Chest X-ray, AP view. Patient: 34 years old, sex M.
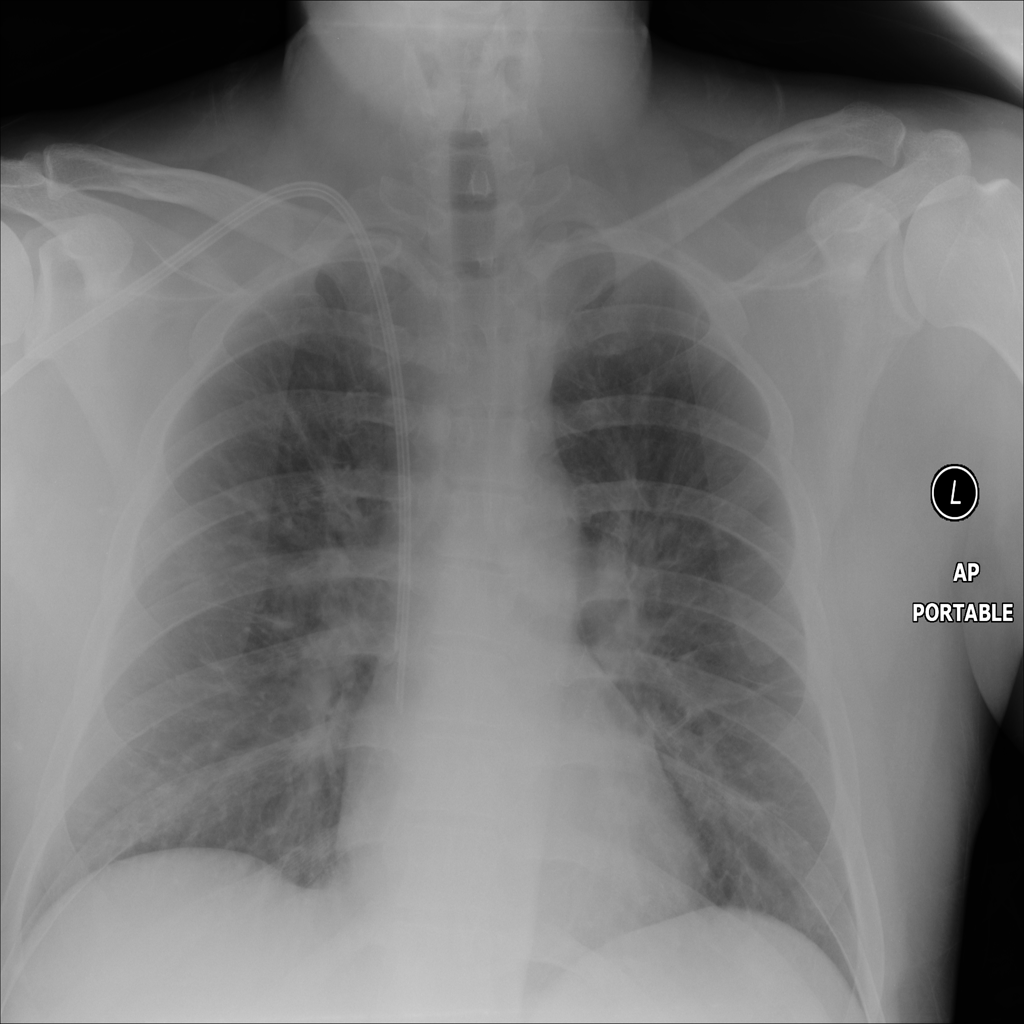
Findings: No Finding